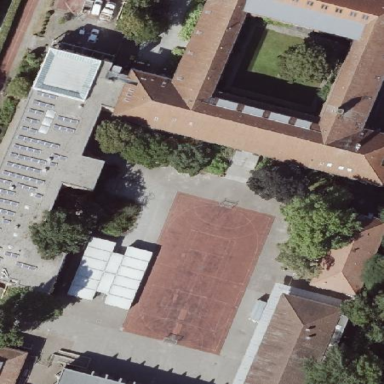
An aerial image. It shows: Secondary school known as Gymnasium.